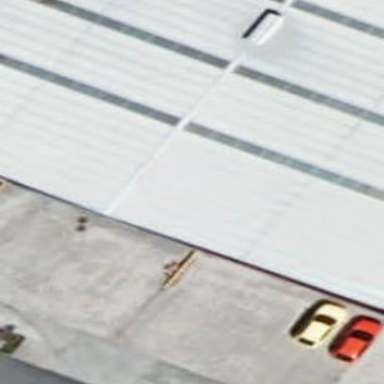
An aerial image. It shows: Warehouse building.